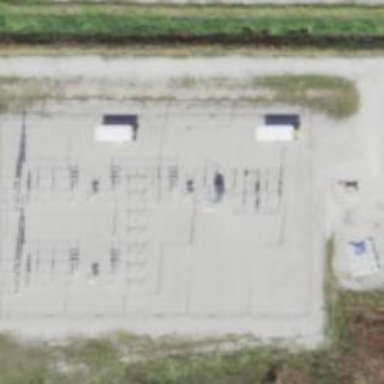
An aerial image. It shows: Switch for power supply.